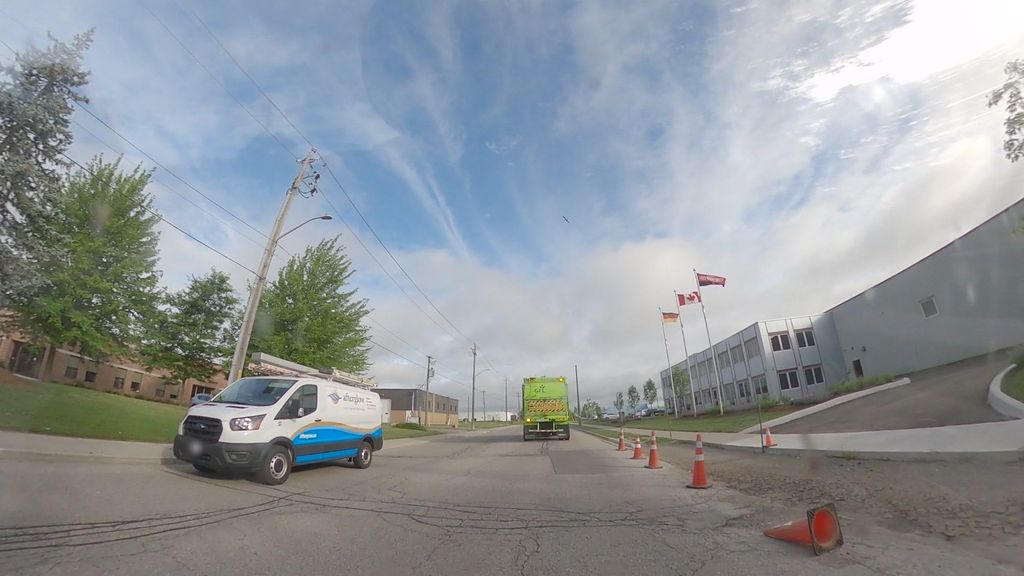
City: kitchener-waterloo